Interaction volume radius: 5 \u00c5
Interaction volume height: 15 \u00c5
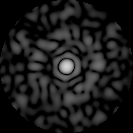
Disorder parameter: 0.8599